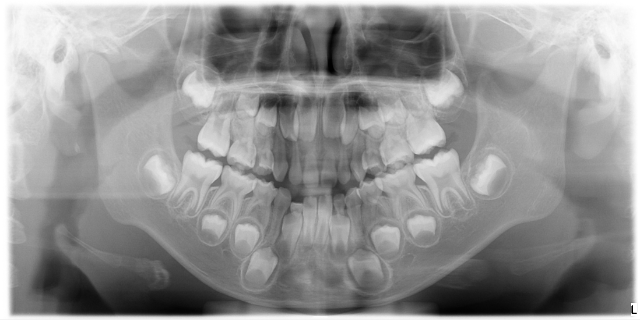
child